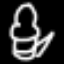
Label: frog